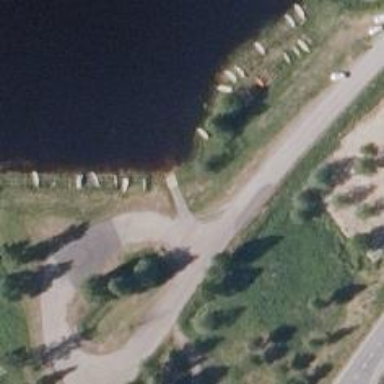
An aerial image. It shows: Slipway on service road designed for leisure land access.